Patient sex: F
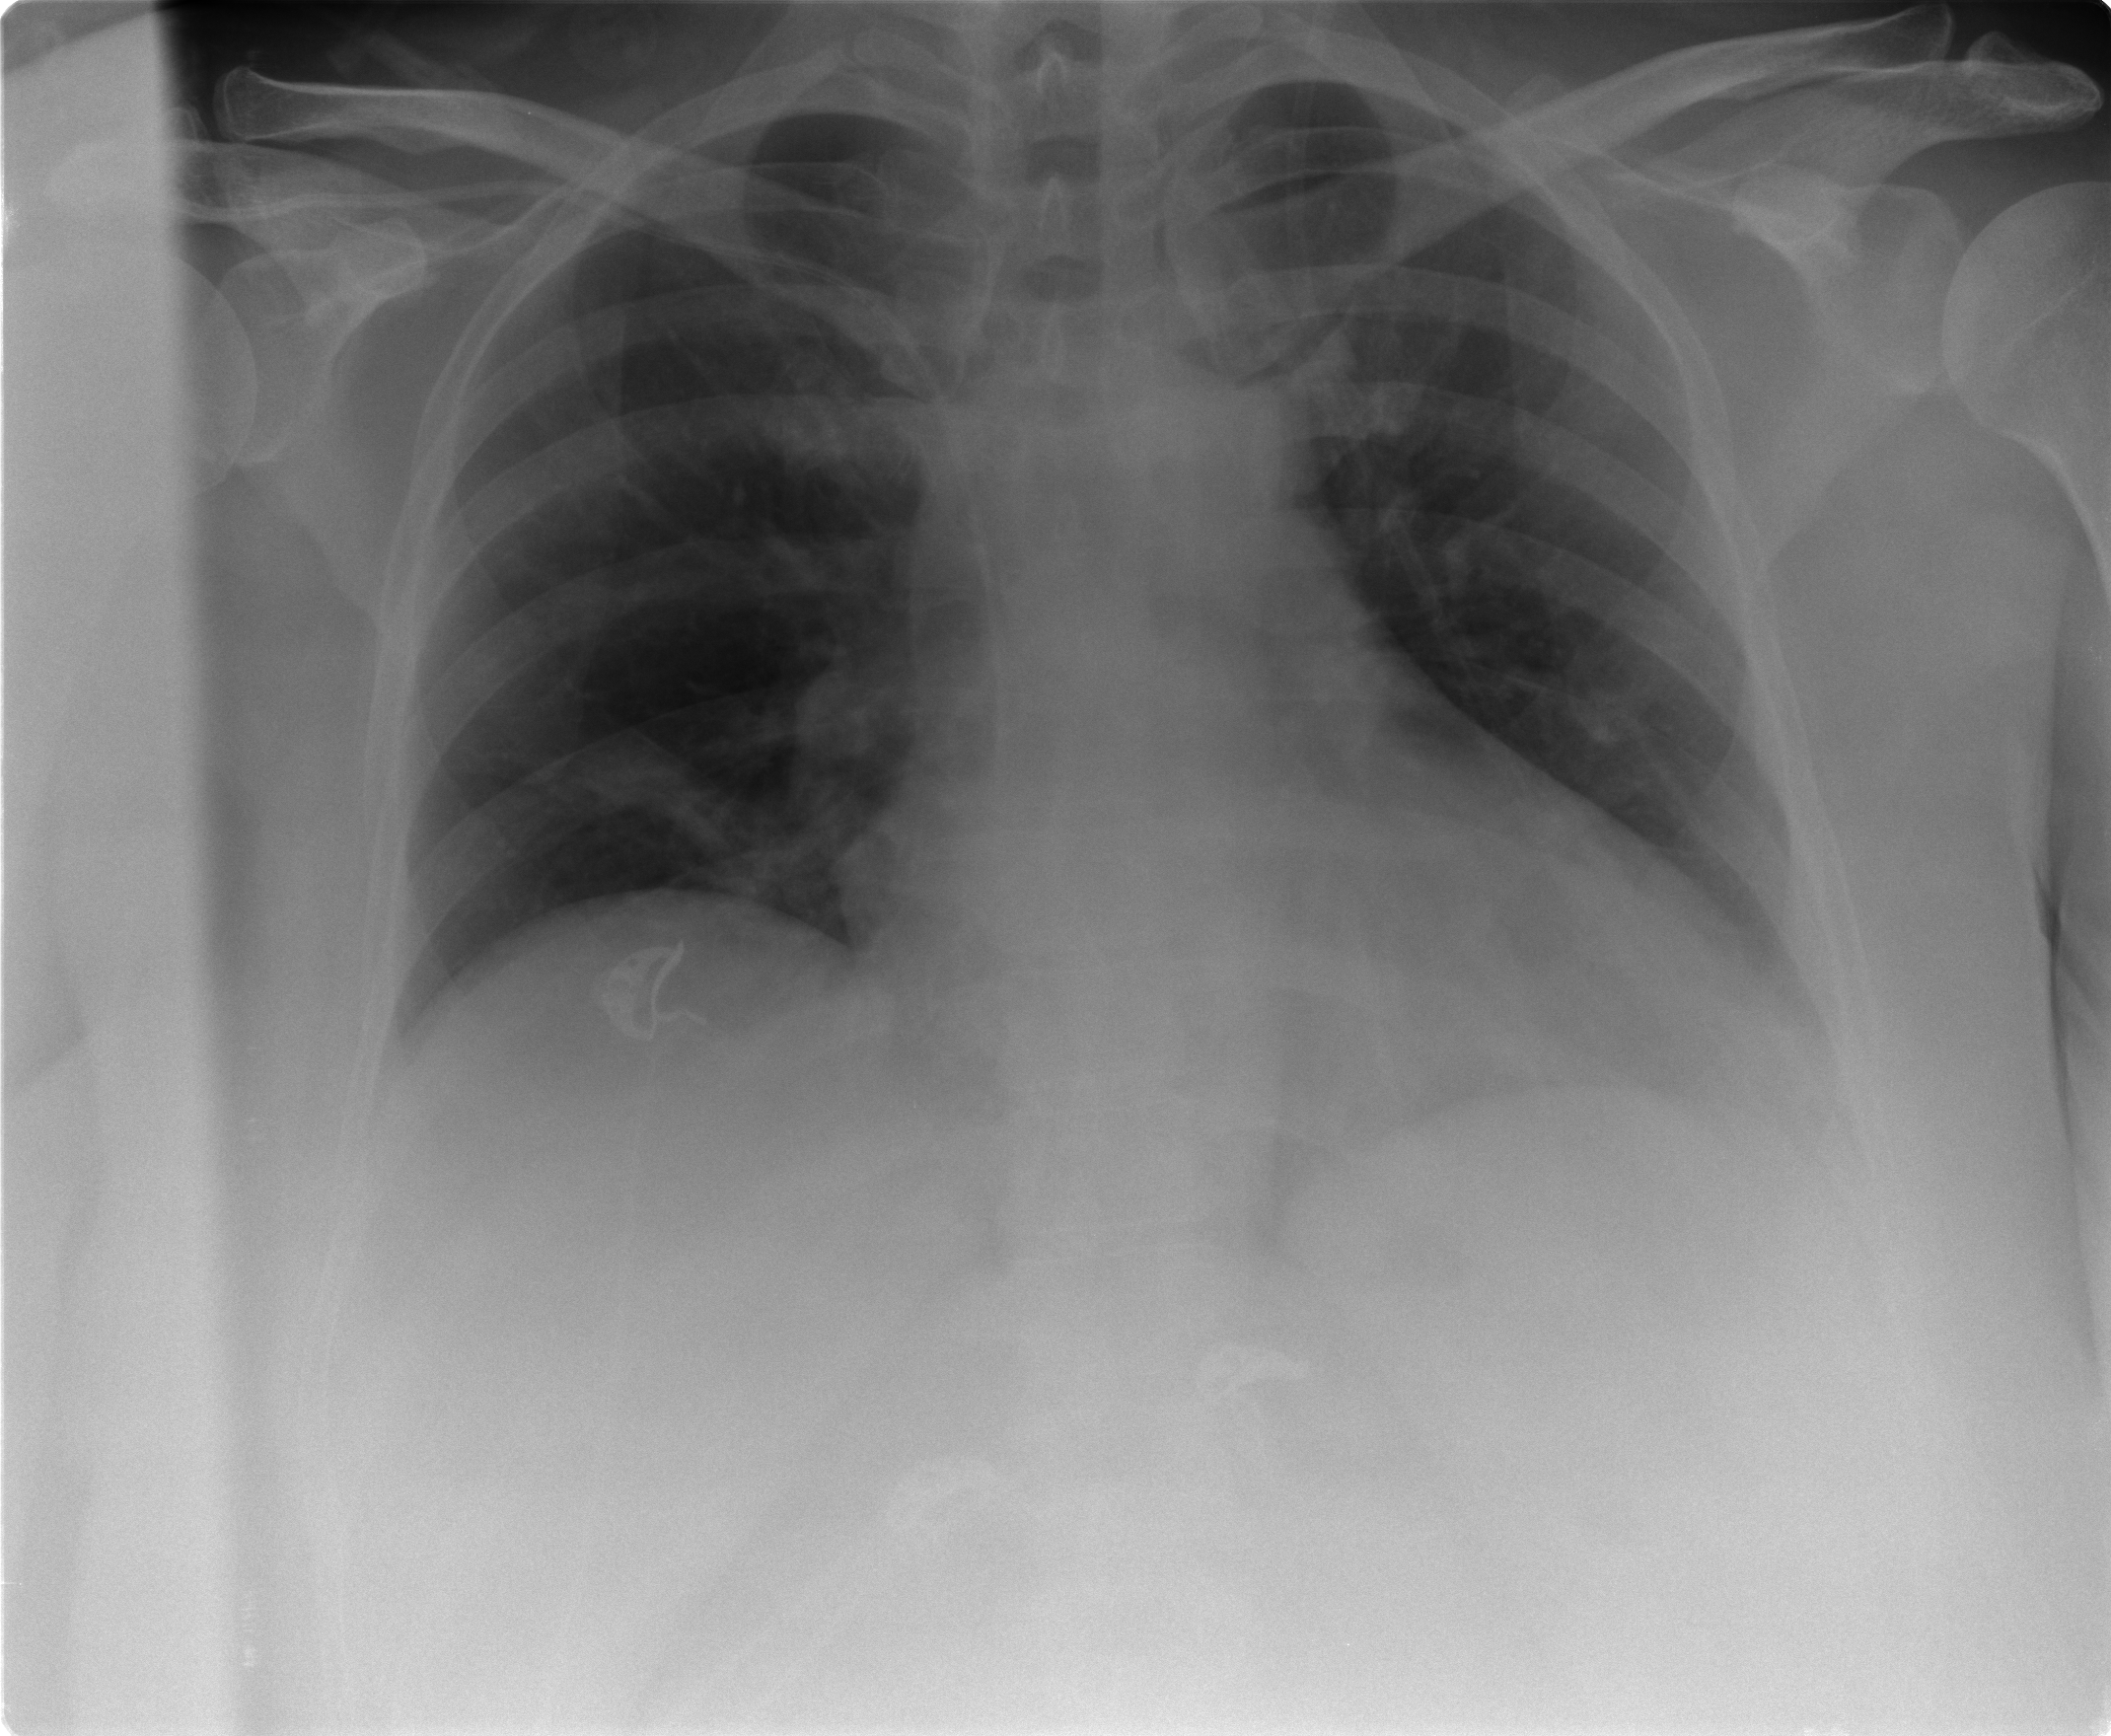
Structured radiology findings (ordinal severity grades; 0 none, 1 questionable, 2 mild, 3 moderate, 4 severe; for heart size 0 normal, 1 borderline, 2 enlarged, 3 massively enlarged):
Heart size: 2
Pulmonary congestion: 0
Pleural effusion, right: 0
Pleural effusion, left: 2
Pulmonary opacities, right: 0
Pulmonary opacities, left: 0
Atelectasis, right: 2
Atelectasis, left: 2